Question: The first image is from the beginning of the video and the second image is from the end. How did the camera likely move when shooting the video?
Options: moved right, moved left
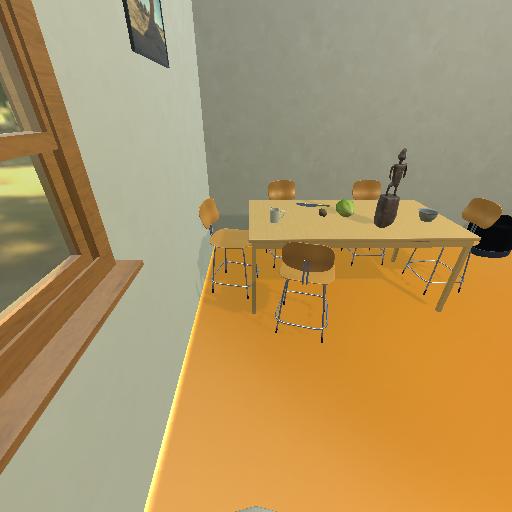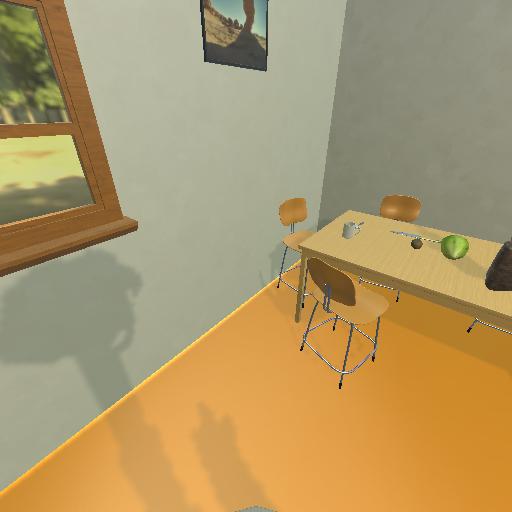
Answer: moved right